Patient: sex F, age 38
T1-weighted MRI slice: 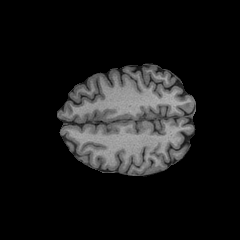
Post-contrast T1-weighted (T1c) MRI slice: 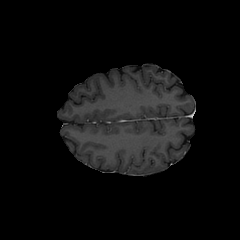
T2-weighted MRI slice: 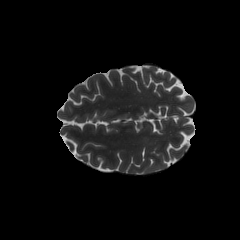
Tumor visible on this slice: no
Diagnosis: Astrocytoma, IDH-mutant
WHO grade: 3